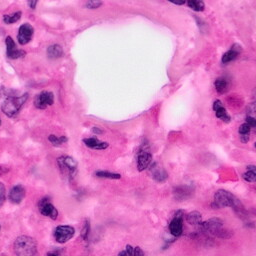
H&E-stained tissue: Pancreatic